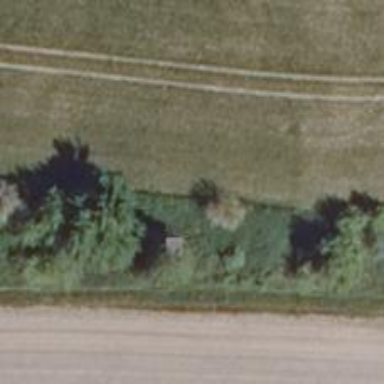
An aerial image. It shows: Hunting stand.